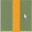
Piece: xx